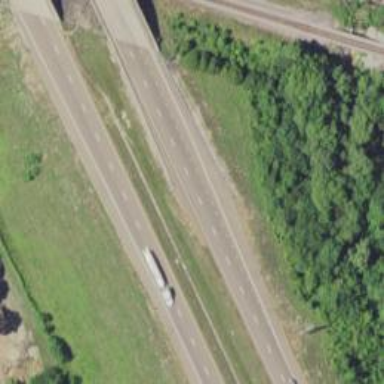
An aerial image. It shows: Motorway bridge.